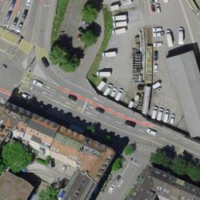
EUNIS habitat code: 54
Species observed at this site:
Aesculus hippocastanum